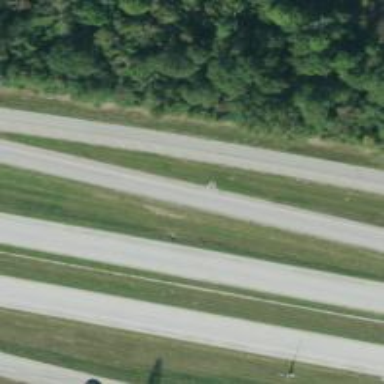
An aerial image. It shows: Secondary link road.